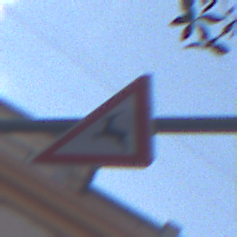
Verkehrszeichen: WildwechselRechts
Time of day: SunriseSunset
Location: Outdoor (Urban)
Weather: PartlyCloudy
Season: NotSpecified
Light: Natural